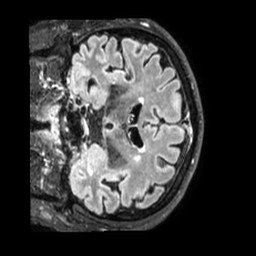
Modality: FLAIR
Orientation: coronal
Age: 54
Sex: male
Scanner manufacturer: philips
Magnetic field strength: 3 T
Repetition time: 4.8 s
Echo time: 0.34 s